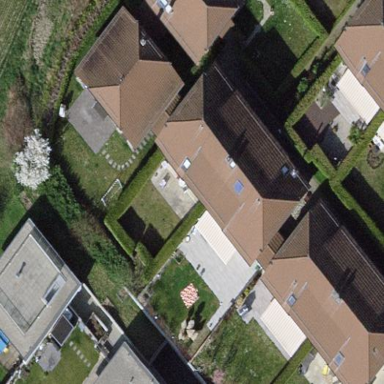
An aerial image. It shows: Half-hipped roof semidetached house.